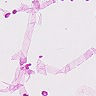
Metastatic tissue present: no